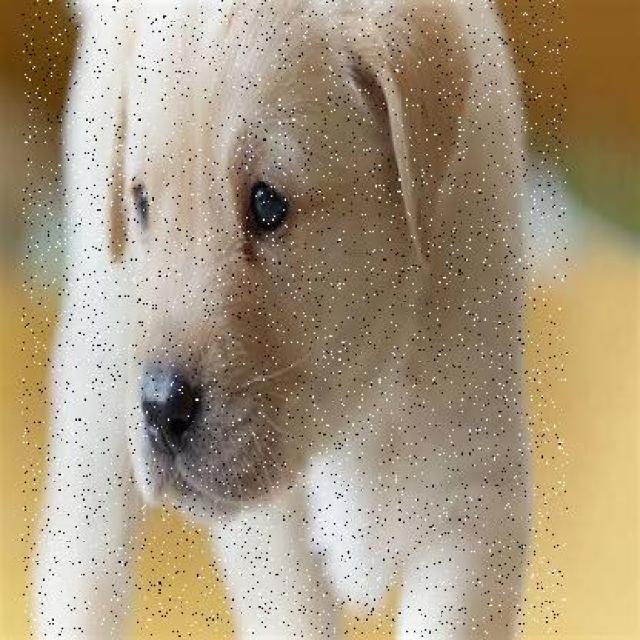
Healthy canine skin — no visible lesions, inflammation, or abnormalities. The skin and coat appear normal.